Interaction volume radius: 5 \u00c5
Interaction volume height: 10 \u00c5
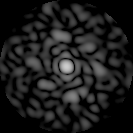
Disorder parameter: 0.7614